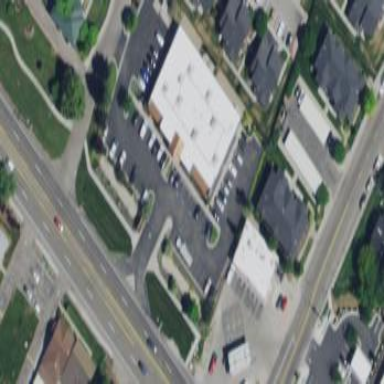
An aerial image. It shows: Clinic building providing healthcare services.